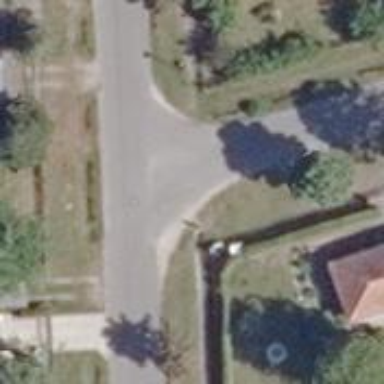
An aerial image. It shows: Residential road with asphalt surface.